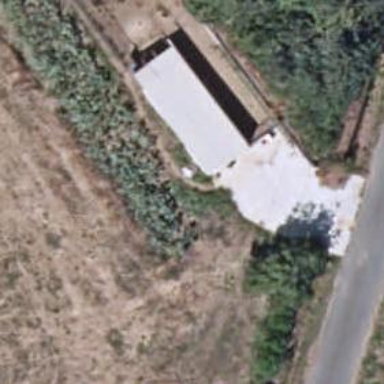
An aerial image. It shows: Shed building.